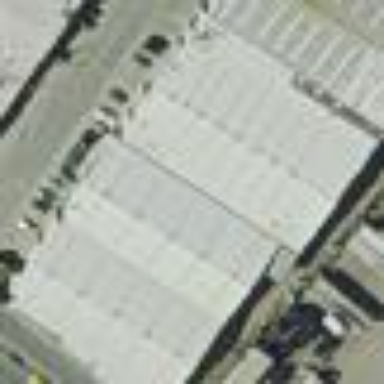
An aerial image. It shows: Industrial building.